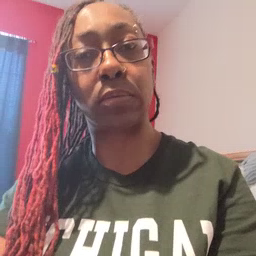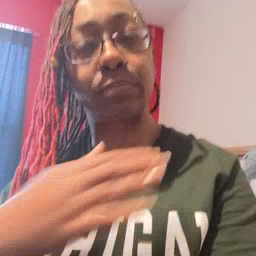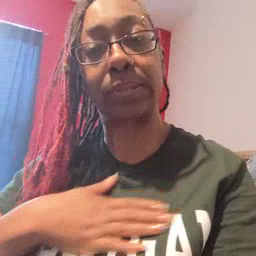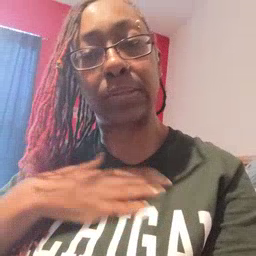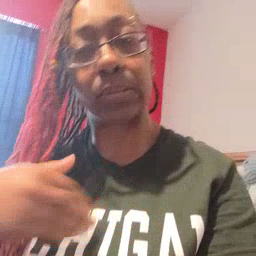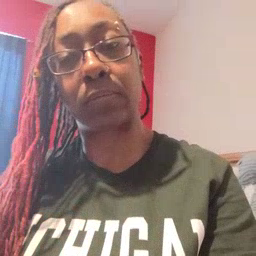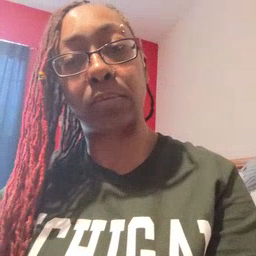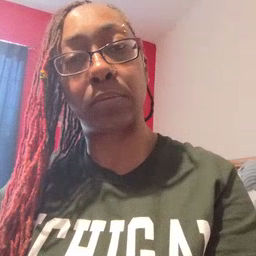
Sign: please